Question: I want to build interface which looks like this:
There are panels 'QDockPanel' to the sides. The main question is how to make main viewport (which is dark in the screen). When I resize, for example, right panel, it also changes the size. Could I use 'QDockPanel' with layouts to achieve this?
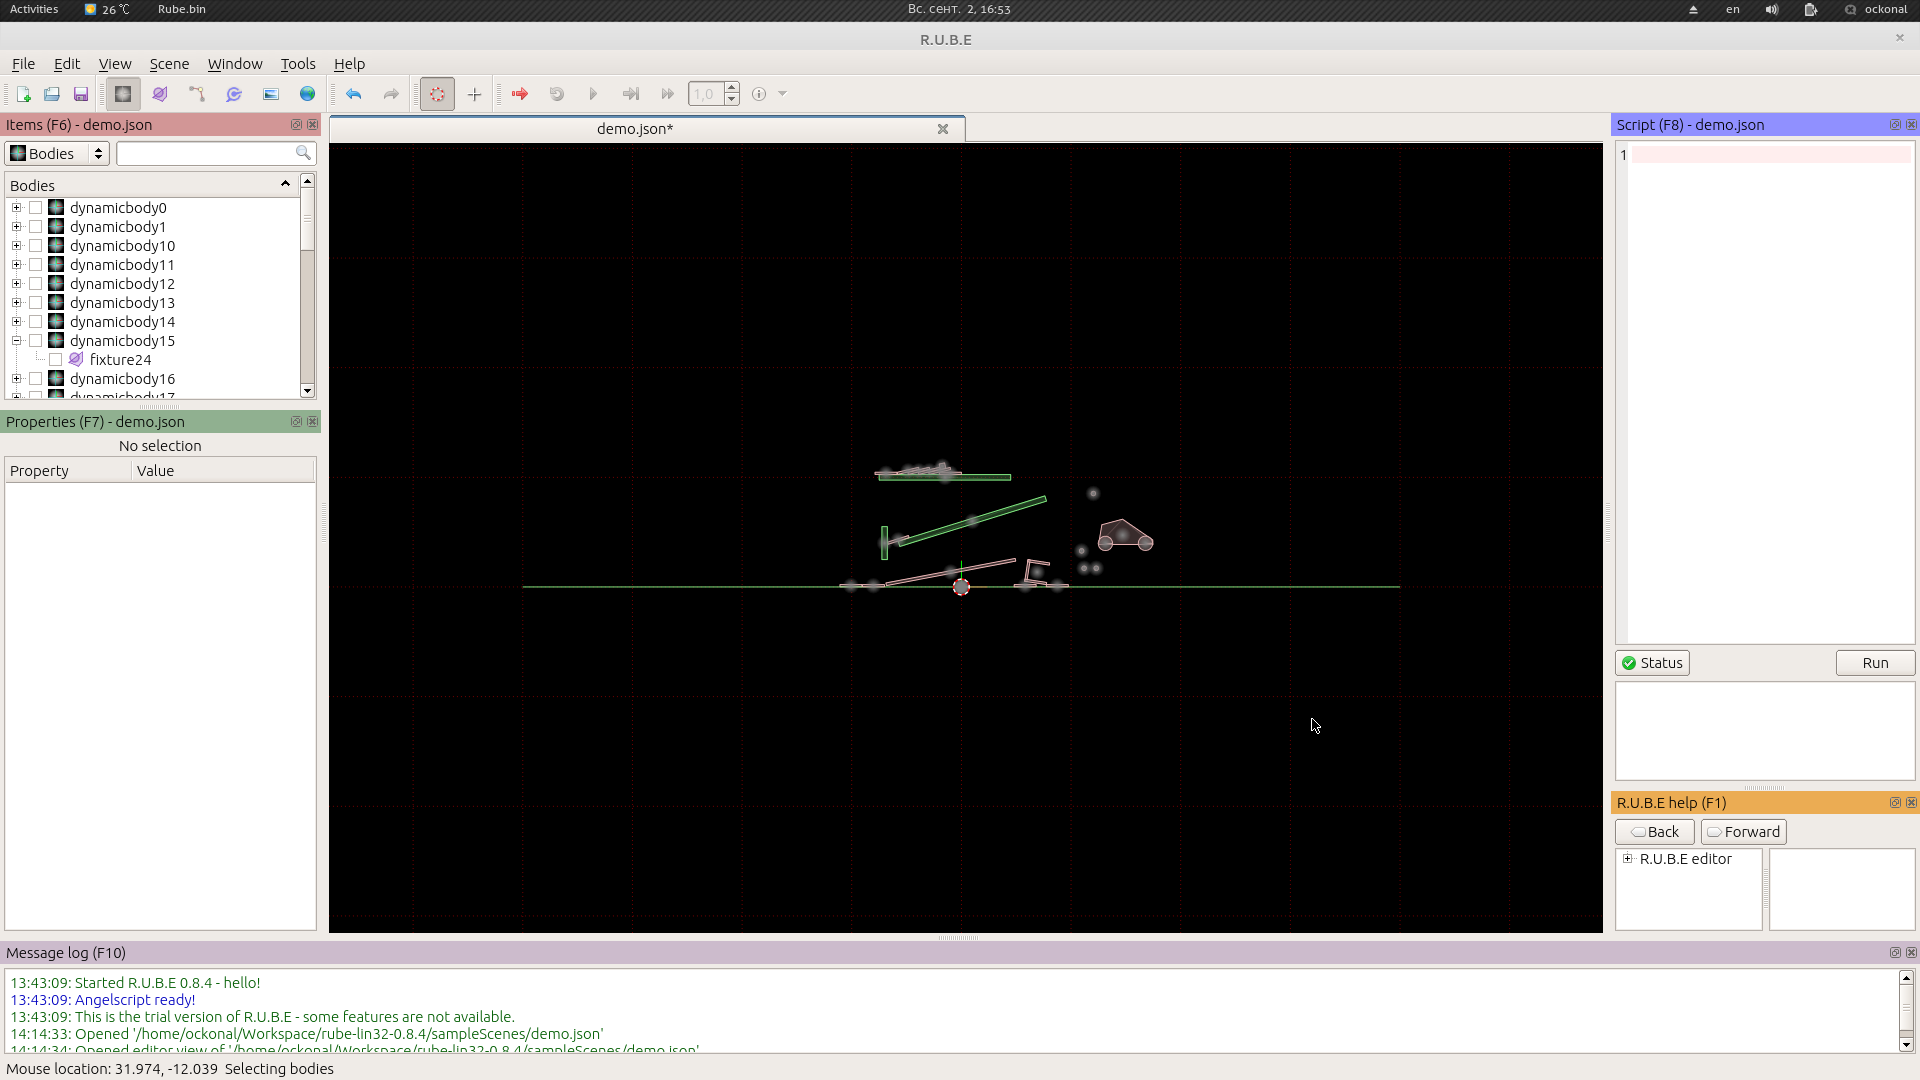
Answer: Use <URL>. It does exactly that. The "main viewport" is called a central widget in the QMainWindow.